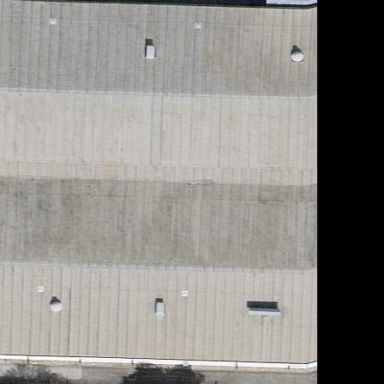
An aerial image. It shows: Office building with flat roof.